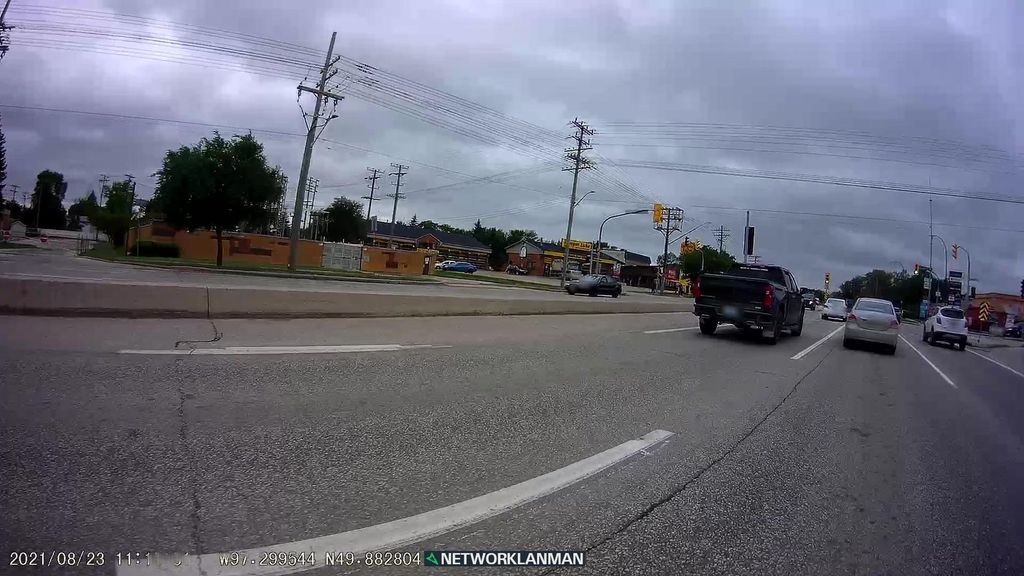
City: winnipeg